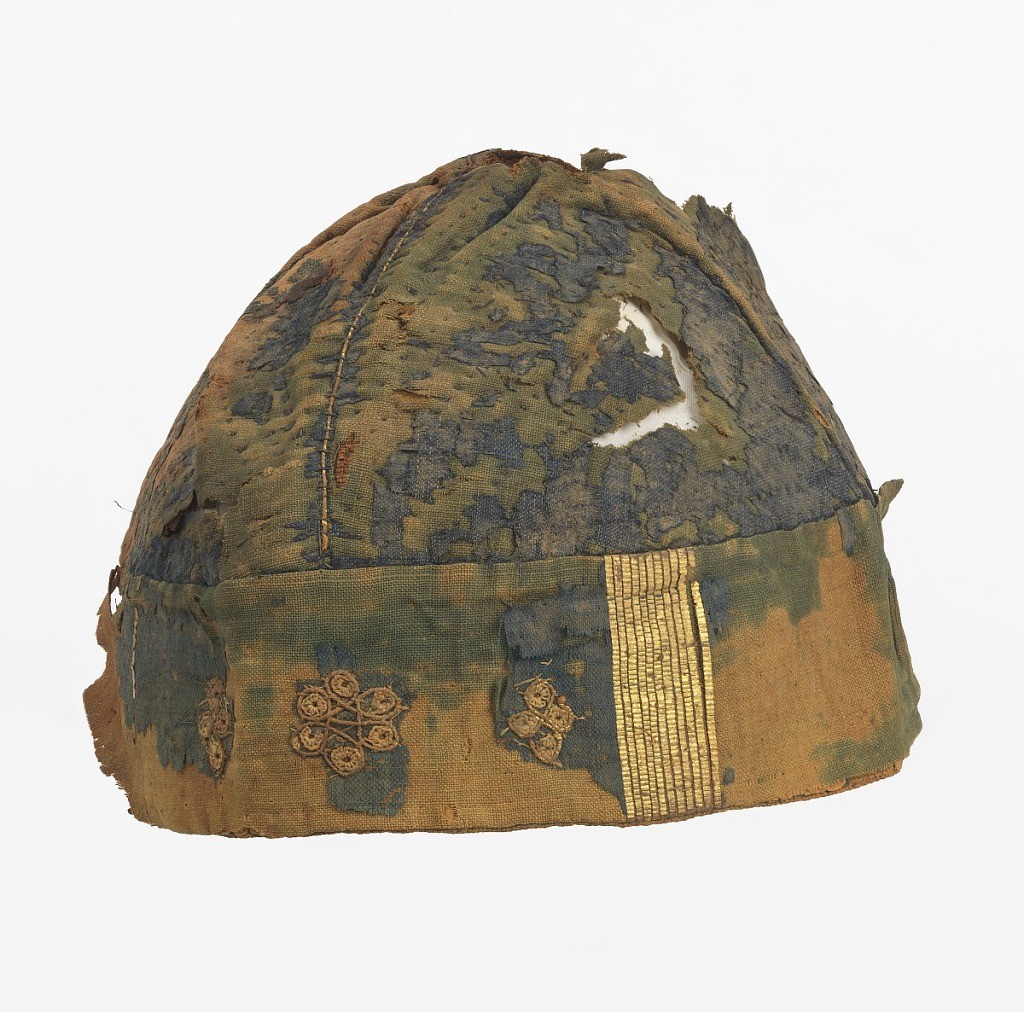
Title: Cap
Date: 12th–13th century
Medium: silk, linen, gold
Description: Cap with a tan linen foundation. Blue silk and linen plain cloth covering quilted to the linen. One line of gold over top of crown. Stripe of gold placed vertically on band of cap. Rosette and quatrefoil embroidered with linen eyelet centers and gold outline.